Interaction volume radius: 5 \u00c5
Interaction volume height: 10 \u00c5
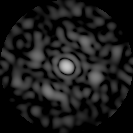
Disorder parameter: 0.7524